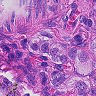
Metastatic tissue present: yes